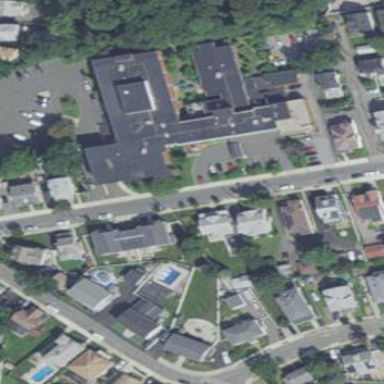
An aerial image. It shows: Residential area with nursing home social facility.